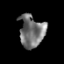
Tissue: prostate
Cell type: T cells
Senescence score: 0.3605
Nuclear area (px): 783
Mean DAPI intensity: 116.517